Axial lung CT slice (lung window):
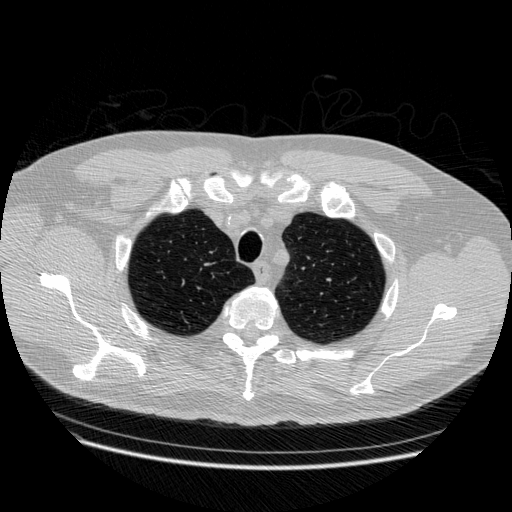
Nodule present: no